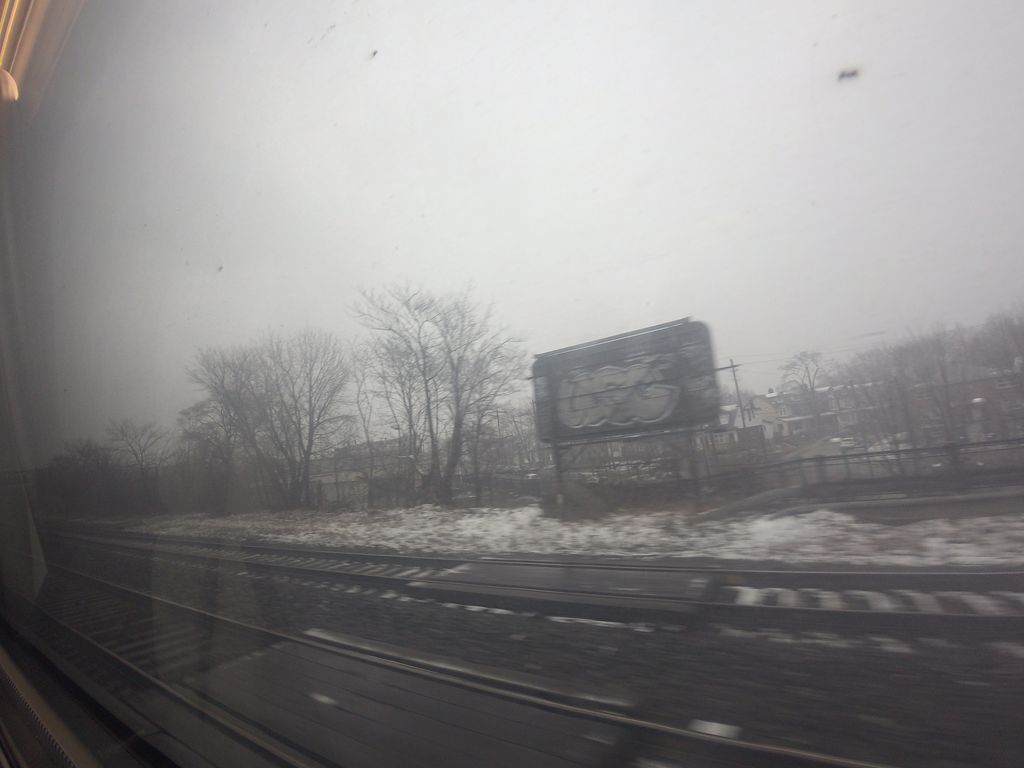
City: toronto